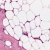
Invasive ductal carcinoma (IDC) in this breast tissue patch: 0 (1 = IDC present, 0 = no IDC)